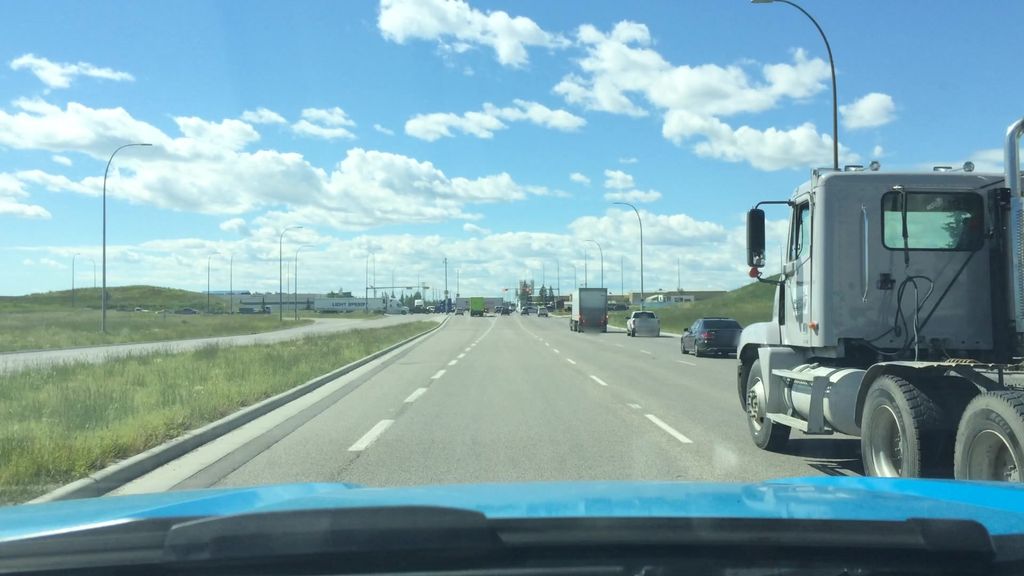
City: calgary